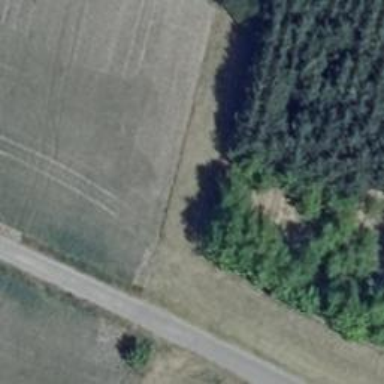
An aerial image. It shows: Hunting stand.